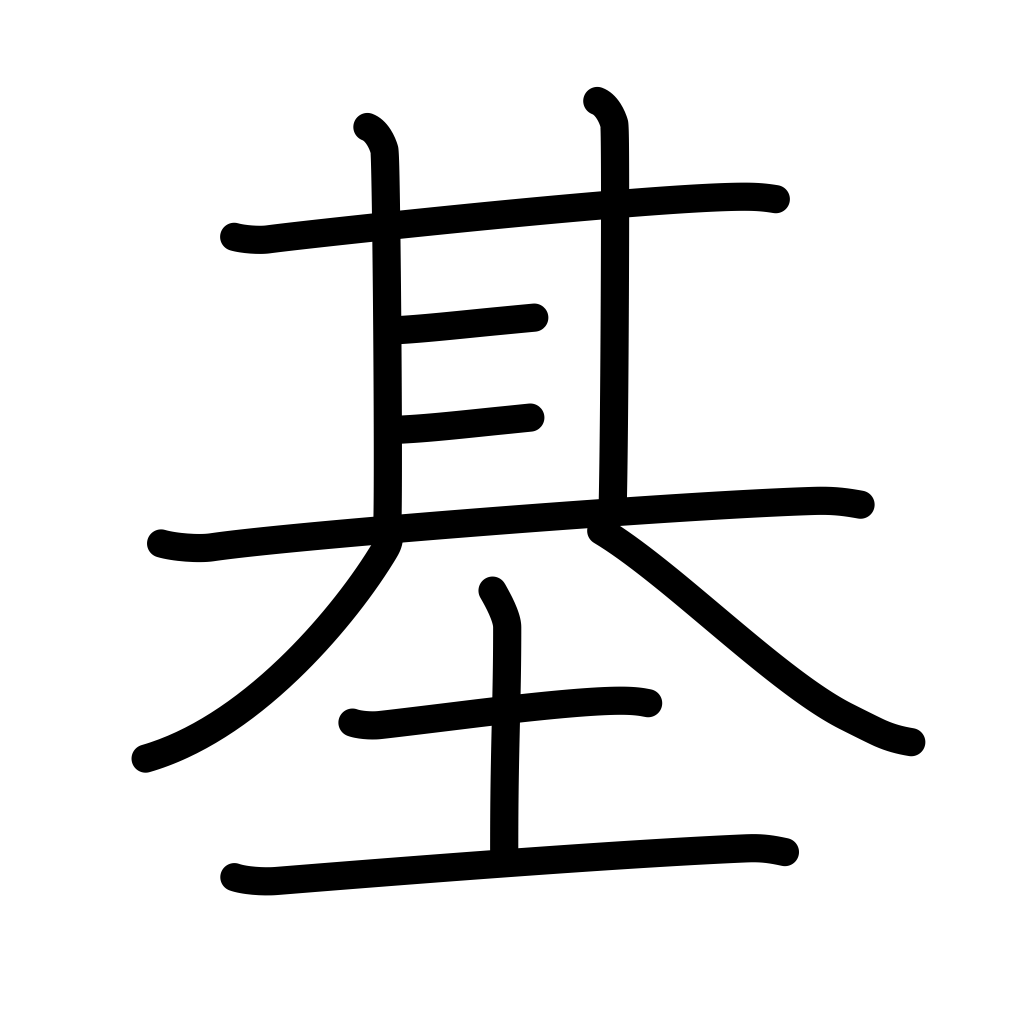
Meaning: fundamentals, counter for machines, foundation